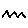
Label: zigzag